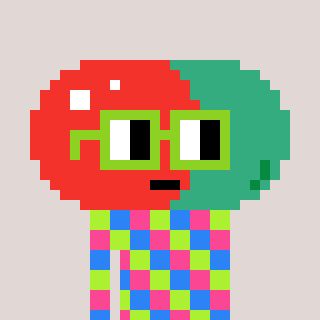
a pixel art character with square light green glasses, a pill-shaped head and a blue-colored body on a warm background